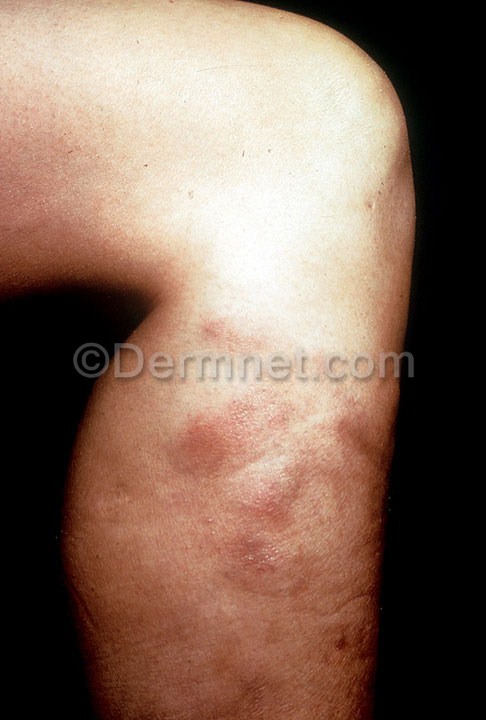
Disease: Vasculitis Photos